Interaction volume radius: 10 \u00c5
Interaction volume height: 20 \u00c5
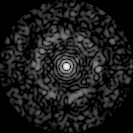
Disorder parameter: 0.8294